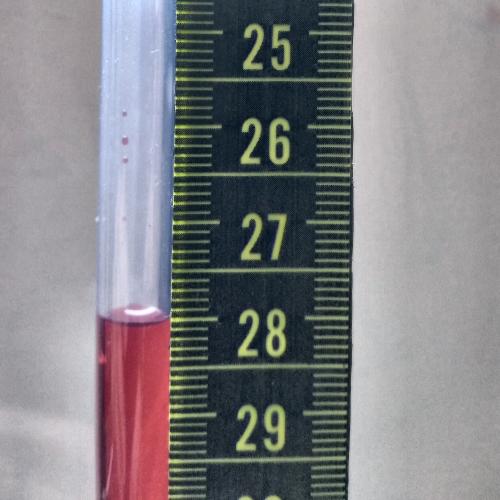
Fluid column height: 28.0 cm